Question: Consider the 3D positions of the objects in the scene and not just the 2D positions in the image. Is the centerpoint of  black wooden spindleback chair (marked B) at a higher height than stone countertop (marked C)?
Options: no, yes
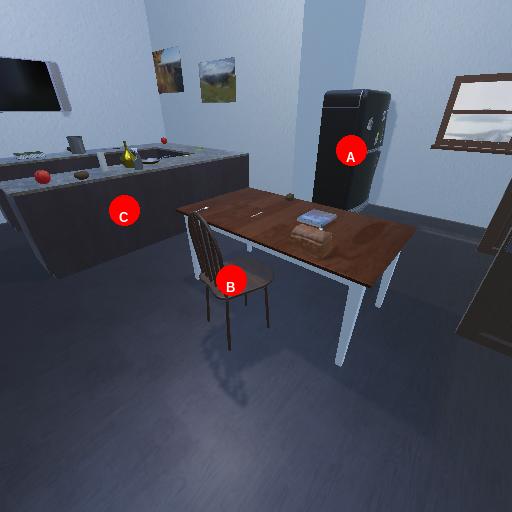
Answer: no